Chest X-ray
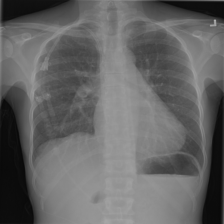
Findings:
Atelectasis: negative
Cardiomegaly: negative
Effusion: negative
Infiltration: positive
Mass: negative
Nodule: negative
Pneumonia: negative
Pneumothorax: negative
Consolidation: negative
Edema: negative
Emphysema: negative
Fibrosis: negative
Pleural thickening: negative
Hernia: negative